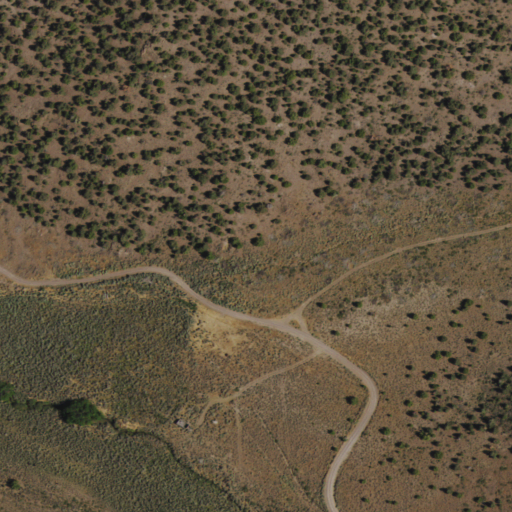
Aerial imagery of valley in Nevada named Bradley Canyon containing evergreen forest and shrub